Interaction volume radius: 5 \u00c5
Interaction volume height: 30 \u00c5
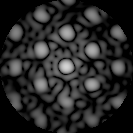
Disorder parameter: 0.2271